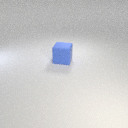
large blue rubber cube